Question: I need to copy data from a pivot table in an Excel file, which links to an external data source. The difficulty is to select the period in the pivot field.
The macro should start with an InputBox for the user to input the date, so that the macro can select the month for further handling.
'''
YearMonth = InputBox("Input Year & Month of the report, e.g. 202007", "Input Year & Month")
yr = Left(YearMonth, 4)
mth = Right(YearMonth, 2)
If mth = "01" Then longmth = "JAN"
If mth = "02" Then longmth = "FEB"
If mth = "03" Then longmth = "MAR"
If mth = "04" Then longmth = "APR"
If mth = "05" Then longmth = "MAY"
If mth = "06" Then longmth = "JUN"
If mth = "07" Then longmth = "JUL"
If mth = "08" Then longmth = "AUG"
If mth = "09" Then longmth = "SEP"
If mth = "10" Then longmth = "OCT"
If mth = "11" Then longmth = "NOV"
If mth = "12" Then longmth = "DEC"
'''
The name of the PivotField is "Year". This filter is for selecting the year, which breaks down into quarters, which then break down into months (as you can see in the pic below)

As I was not sure how to code this to select the correct month, I tried to record the Macro by selecting only "2020 AUG" for reference. Below is the code recorded:
'''
ActiveSheet.PivotTables("PivotTable1").PivotFields("[Time].[Time].[Year]"). _
VisibleItemsList = Array("")
ActiveSheet.PivotTables("PivotTable1").PivotFields("[Time].[Time].[Quarter]"). _
VisibleItemsList = Array("")
ActiveSheet.PivotTables("PivotTable1").PivotFields("[Time].[Time].[Month]"). _
VisibleItemsList = Array("[Time].[Time].[Month].&[2020 AUG]")
'''
I thought I could make a variable ('ExactDate' below) so that the selection criterion is based on the entry in the InputBox (e.g. 202008 --> Convert to "2020 AUG", and so on)
'''
'Select the relevant month and year on the pivot table
ExactDate = yr + " " + longmth
With ActiveSheet.PivotTables("PivotTable1")
.PivotFields("[Time].[Time].[Year]").VisibleItemsList = Array("")
.PivotFields("[Time].[Time].[Quarter]").VisibleItemsList = Array("")
.PivotFields("[Time].[Time].[Month]").VisibleItemsList = Array("[Time].[Time].[Month].&[ExactDate]")
'''
It throws
> "Run-time error '1004':
The item could not be found in the OLAP Cube."
In the Debug, this code is highlighted
'''
.PivotFields("[Time].[Time].[Month]").VisibleItemsList = Array("[Time].[Time].[Month].&[ExactDate]")
'''
I replaced the variable 'ExactDate' with hard code (any year and month such as the following):
'''
.PivotFields("[Time].[Time].[Month]").VisibleItemsList = Array("[Time].[Time].[Month].&[2019 SEP]")
'''
And it works.
The text is the same; the only difference is fixed value vs assigning a variable.
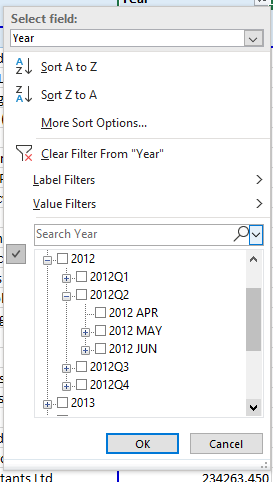
Answer: For the sake of answering the question of why double quotes and ampersand are required, here is my complete answer:
In VBA you declare variables by using the 'Dim' statement (at least is the recommended way).
So in your case, this line should be present as a :
'''
Dim ExactDate as String
'''
Then, literal strings should be surrounded by double quotes.
In your case, like this:
'''
"[Time].[Time].[Month].&["
'''
In order to concatenate two strings or a string and a variable you can use the ampersand sign '&'
So, finishing the example in your code, the string that is going to filter the 'VisibleItemsList' is going to be:
'''
Array("[Time].[Time].[Month].&[" & ExactDate & "]"
'''
As 'ExactDate' represents a string, concatenation is going to work.
Hope the explanation is clear.